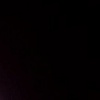
Label: space